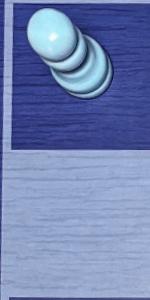
Label: Empty